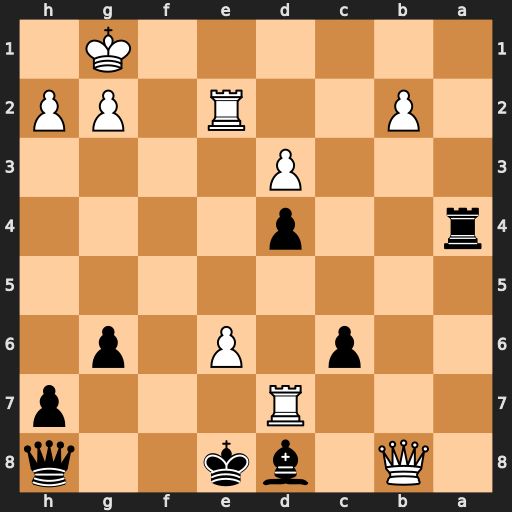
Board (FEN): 1Q1bk2q/3R3p/2p1P1p1/8/r2p4/3P4/1P2R1PP/6K1
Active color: b
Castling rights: -
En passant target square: -
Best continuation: Ra1+ Re1 Rxe1+ Kf2 Qf6+ Kxe1 Qxe6+